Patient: sex F, age 69
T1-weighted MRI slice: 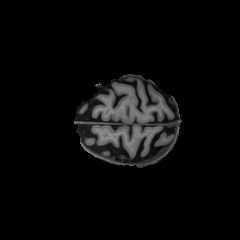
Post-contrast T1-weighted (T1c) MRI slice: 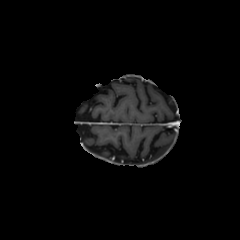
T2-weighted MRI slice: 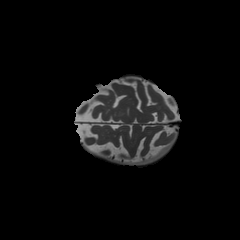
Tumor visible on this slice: no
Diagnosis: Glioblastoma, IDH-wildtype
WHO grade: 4